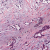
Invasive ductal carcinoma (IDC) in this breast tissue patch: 1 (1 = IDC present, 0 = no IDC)